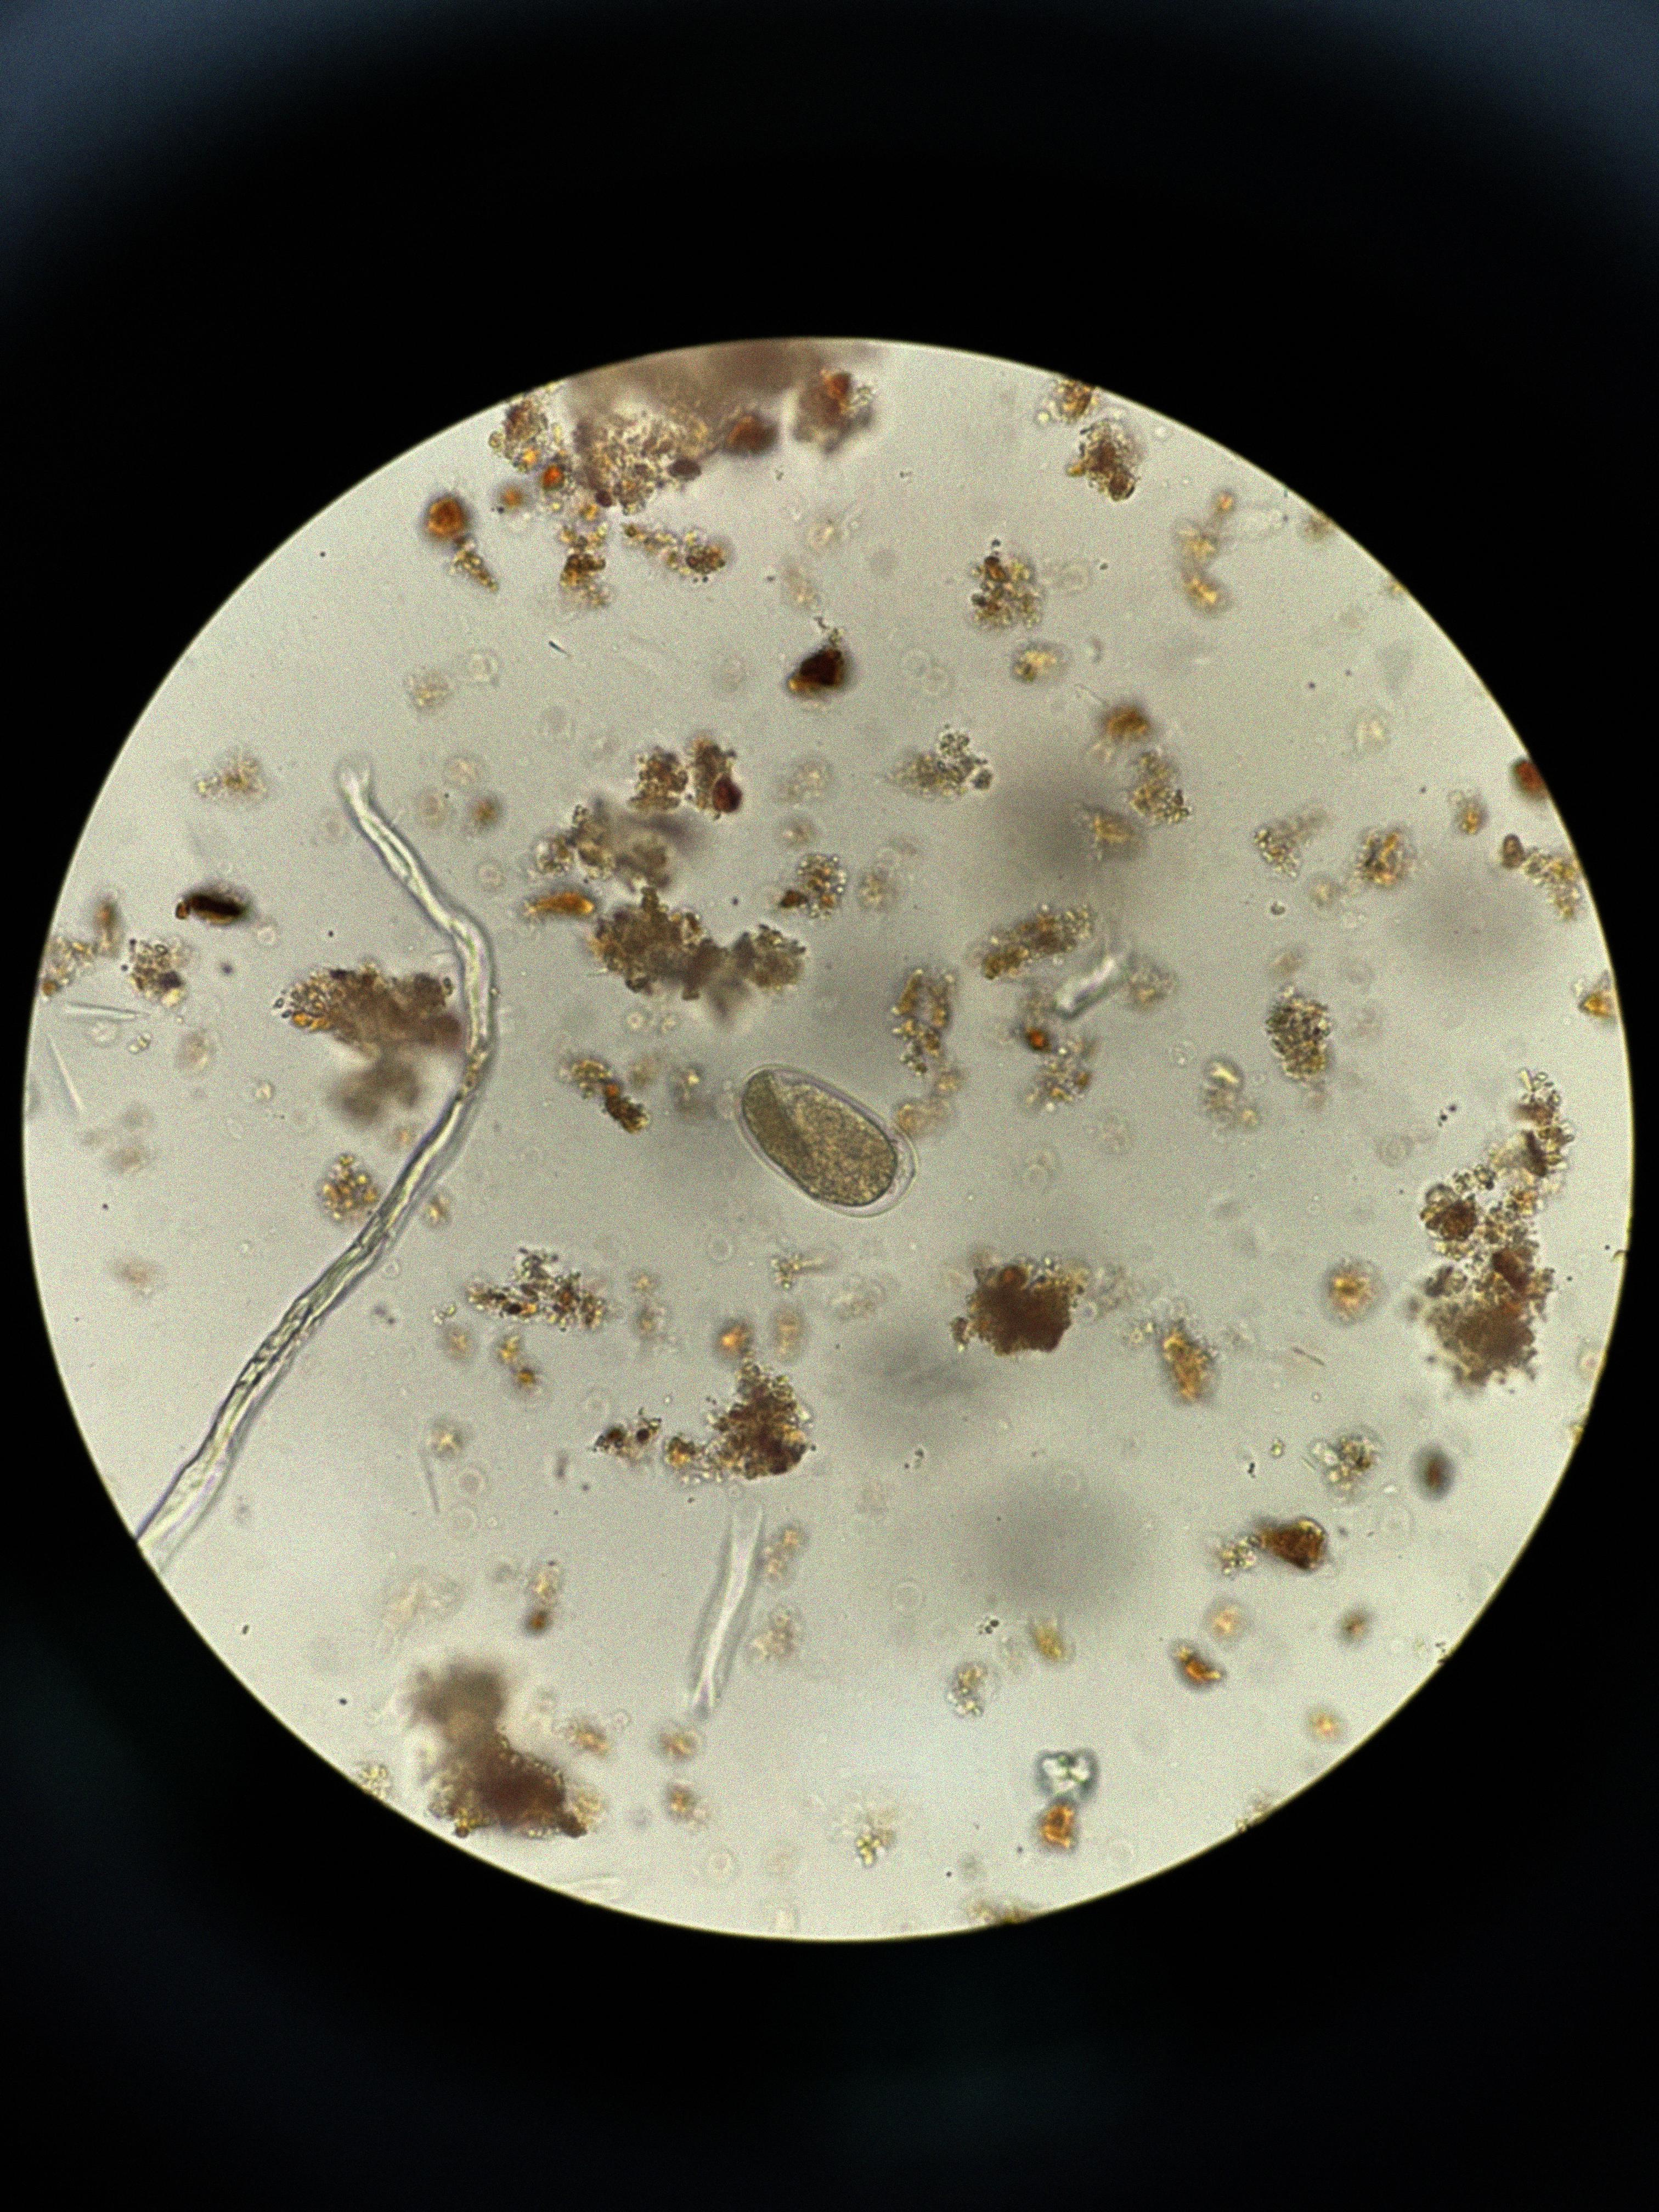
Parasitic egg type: Hookworm egg